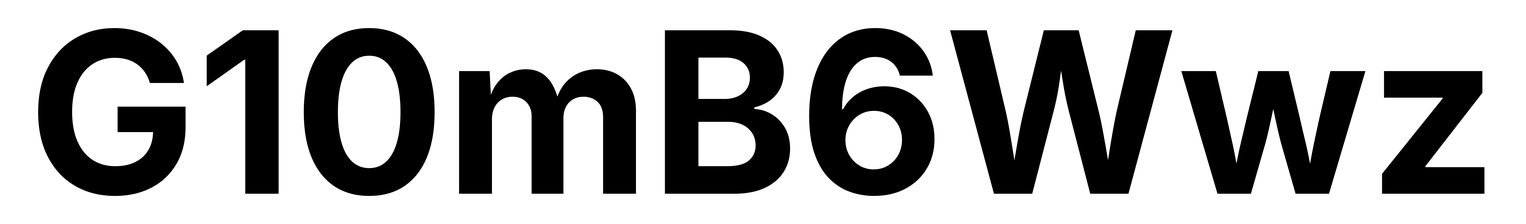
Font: Inter_Bold